Interaction volume radius: 5 \u00c5
Interaction volume height: 15 \u00c5
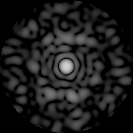
Disorder parameter: 0.7994